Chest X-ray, PA view. Patient: 51 years old, sex M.
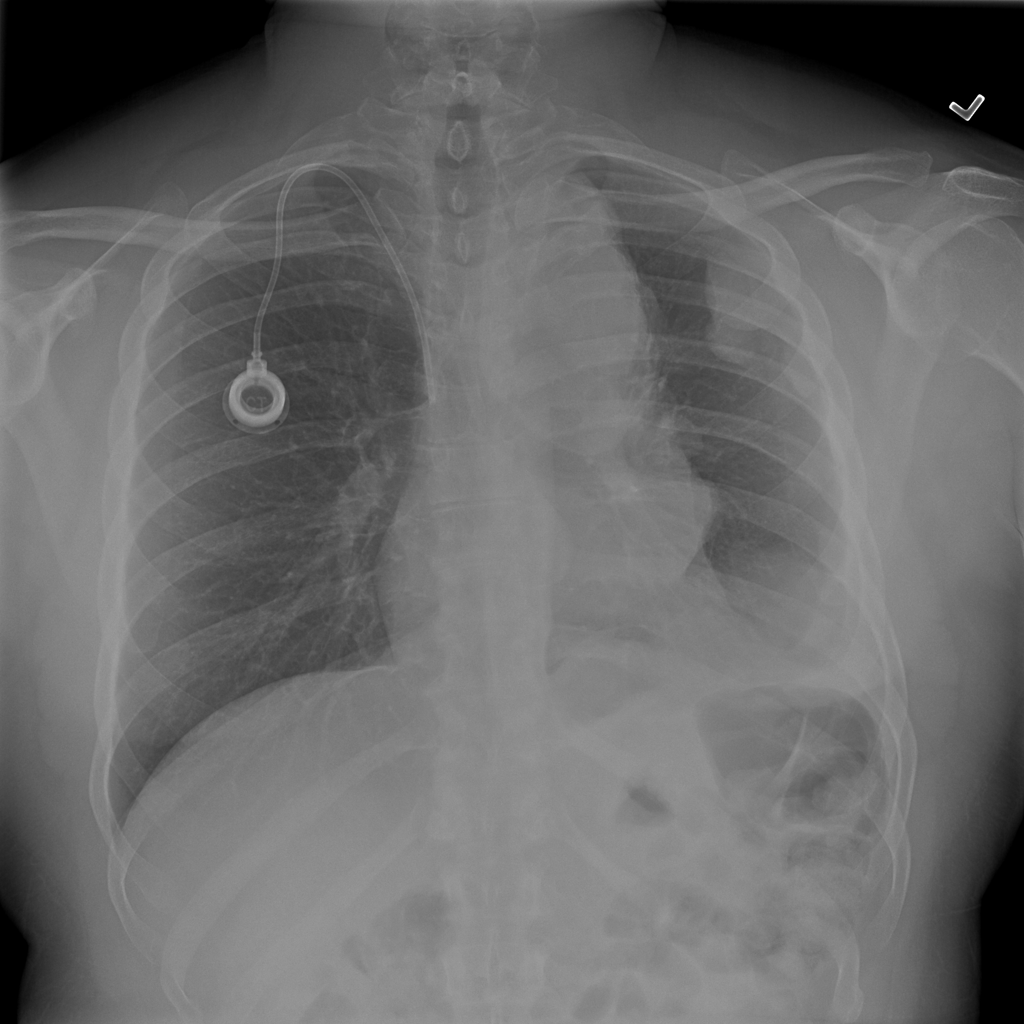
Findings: Mass